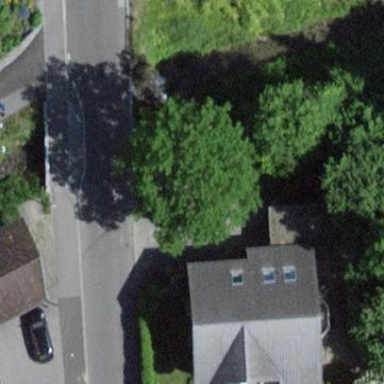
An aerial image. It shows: Detached building.